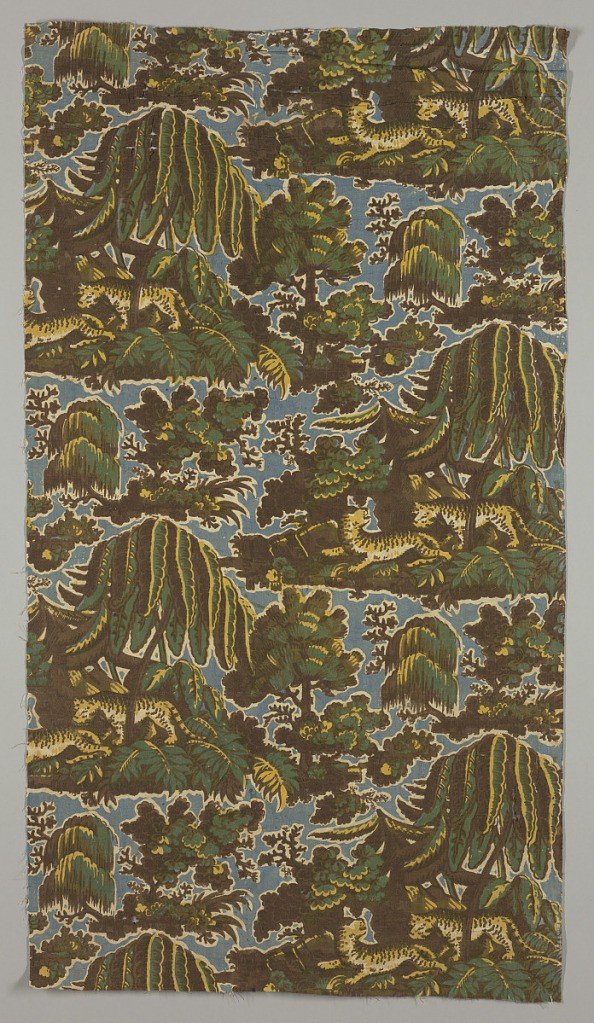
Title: Fragment
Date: ca. 1815
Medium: cotton Technique: block printed on plain weave; glazed
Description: Two leopards under a tree in half-drop repeat. Two browns, yellow and blue.